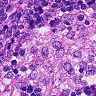
Metastatic tissue present: no